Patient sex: F
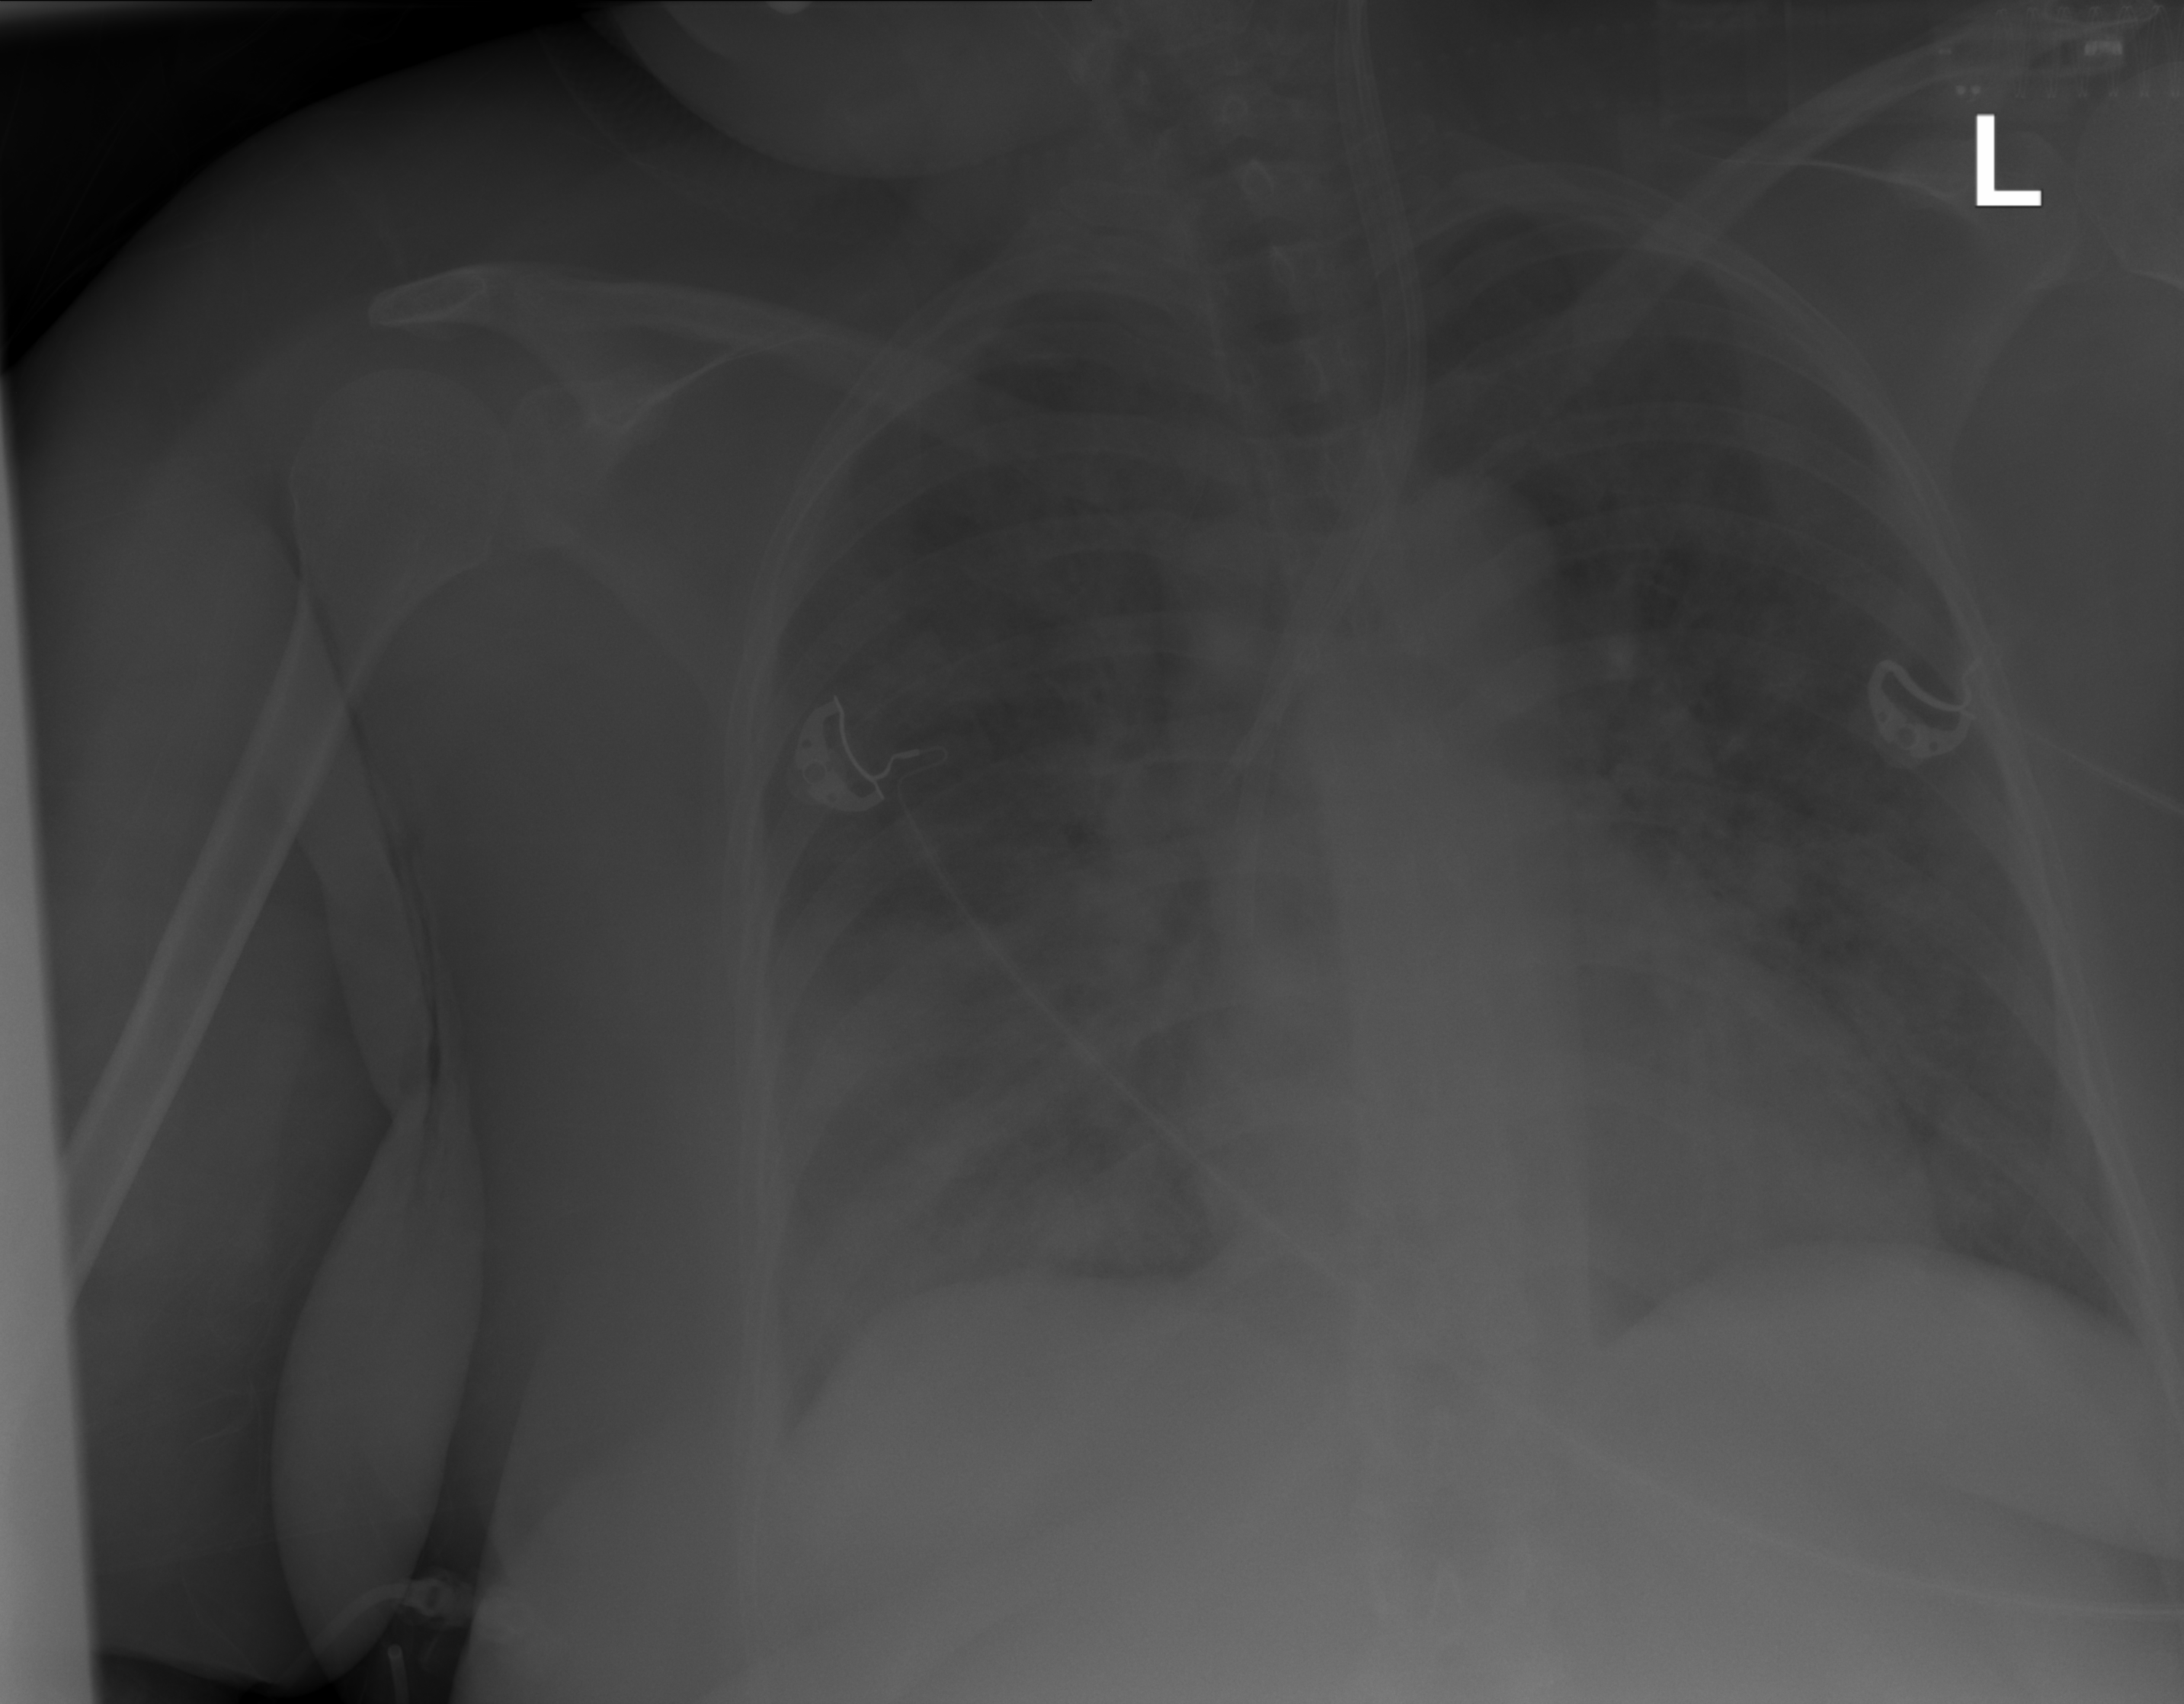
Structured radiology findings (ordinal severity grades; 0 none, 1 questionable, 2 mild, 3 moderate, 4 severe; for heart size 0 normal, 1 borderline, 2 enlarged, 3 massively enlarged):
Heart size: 0
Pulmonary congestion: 0
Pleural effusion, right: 0
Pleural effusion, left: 0
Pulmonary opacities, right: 3
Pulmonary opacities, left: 3
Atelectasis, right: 0
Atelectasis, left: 0